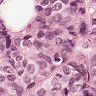
Metastatic tissue present: yes